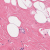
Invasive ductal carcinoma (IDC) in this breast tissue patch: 0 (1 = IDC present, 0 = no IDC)